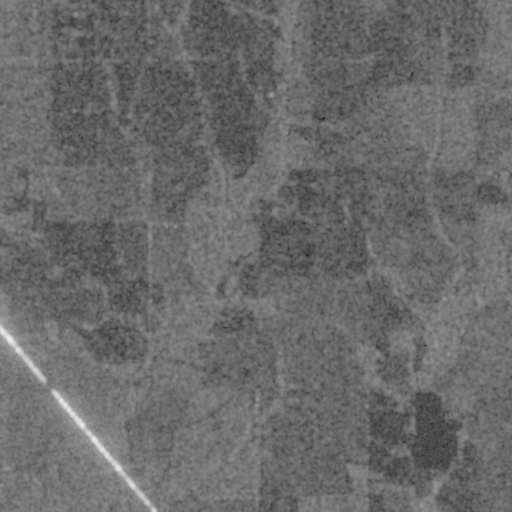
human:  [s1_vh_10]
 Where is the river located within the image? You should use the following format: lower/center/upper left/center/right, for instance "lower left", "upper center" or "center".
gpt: The river is located in the lower of the image.
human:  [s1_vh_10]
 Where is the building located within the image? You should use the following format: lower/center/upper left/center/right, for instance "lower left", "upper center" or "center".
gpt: There is no building in the image.

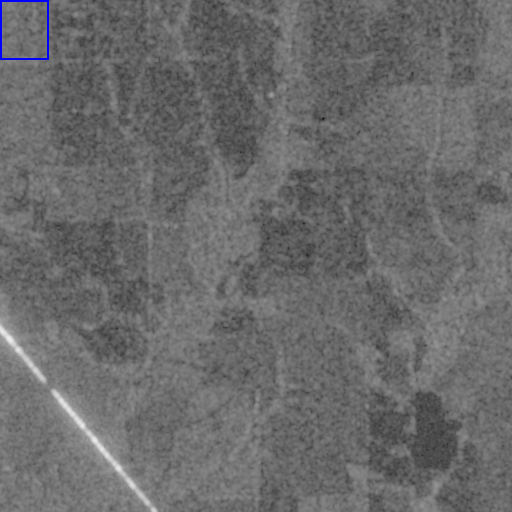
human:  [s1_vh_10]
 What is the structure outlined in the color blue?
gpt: The structure outlined in blue is a crop field.
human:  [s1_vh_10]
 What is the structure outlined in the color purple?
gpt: There is no purple outline.